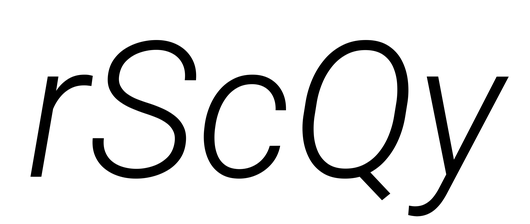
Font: Roboto-Italic_Light_Italic